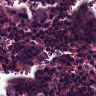
Metastatic tissue present: no